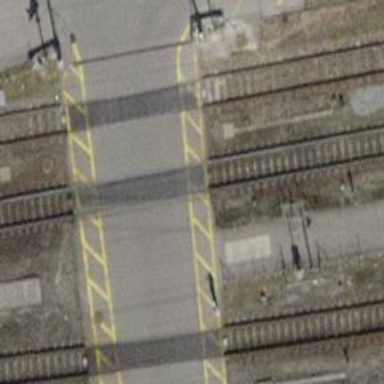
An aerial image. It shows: Level crossing with double half barrier.